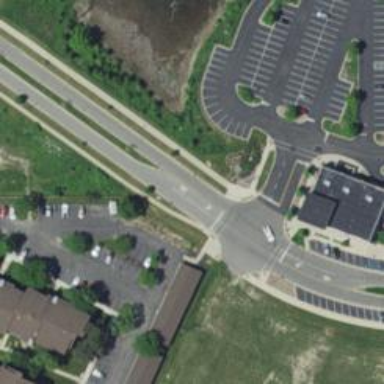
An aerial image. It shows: Marked crossing on footway.